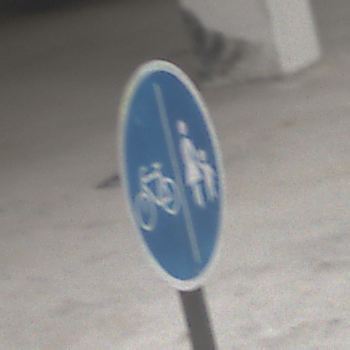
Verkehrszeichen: GetrennterRadUndGehwegRadwegLinks
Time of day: Midday
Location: Roofed (Urban)
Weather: Overcast
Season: NotSpecified
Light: Artificial